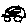
Label: car